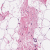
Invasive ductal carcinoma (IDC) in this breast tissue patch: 0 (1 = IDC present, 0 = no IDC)